Aerial crown-view tile of a tropical tree (Barro Colorado Island, Panama), acquired 20250915:
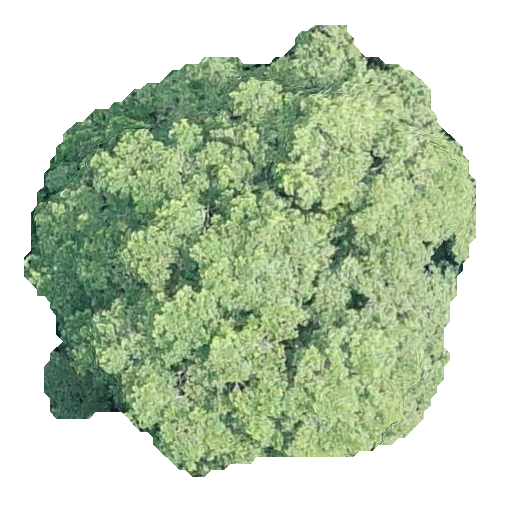
Species: Terminalia amazonia
GBIF accepted scientific name: Terminalia amazonica
Crown area: 216.029 m²